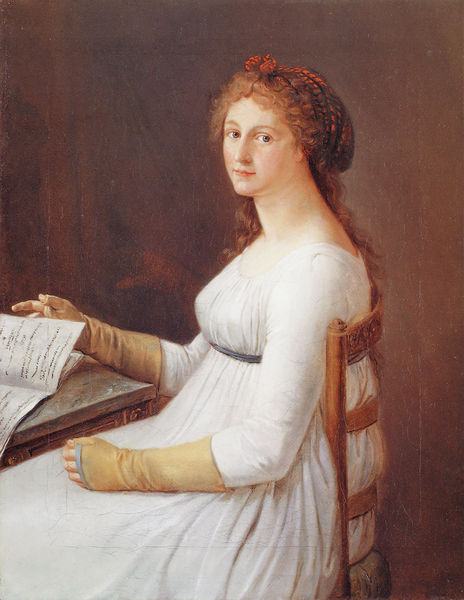
Titel: Charlotte Fosetta
Künstler: Christian Gottlieb Schick
Institution: Privatbesitz
Schlagwörter: blau, weiß, mädchen, sitzen, braun, brust, busen, finger, frau, frisur, handschuh, handschuhe, hintergrund, kleid, mund, nase, stuhl, tisch, blick, dame, gürtel, rot, tuch, beige, wand, augen, band, porträt, haare, sitzend, locken, sanft, schön, schreibtisch, lehne, haarband, kopftuch, lesen, kordel, offen, buch, text, heft, schreiben, sekretär, bänder, stulpen, blättern, hare, hanschuhe